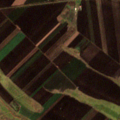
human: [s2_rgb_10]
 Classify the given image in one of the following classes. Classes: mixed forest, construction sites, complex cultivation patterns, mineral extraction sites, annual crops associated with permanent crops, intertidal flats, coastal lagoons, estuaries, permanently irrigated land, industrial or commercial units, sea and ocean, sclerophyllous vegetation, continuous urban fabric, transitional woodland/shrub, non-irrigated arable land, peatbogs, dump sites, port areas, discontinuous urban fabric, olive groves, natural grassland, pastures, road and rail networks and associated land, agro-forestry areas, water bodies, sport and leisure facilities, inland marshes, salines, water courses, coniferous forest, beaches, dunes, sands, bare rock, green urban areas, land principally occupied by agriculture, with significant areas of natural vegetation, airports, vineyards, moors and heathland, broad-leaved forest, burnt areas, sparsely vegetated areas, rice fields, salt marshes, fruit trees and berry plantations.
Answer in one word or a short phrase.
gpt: non-irrigated arable land, pastures, complex cultivation patterns